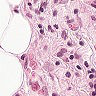
Metastatic tissue present: yes